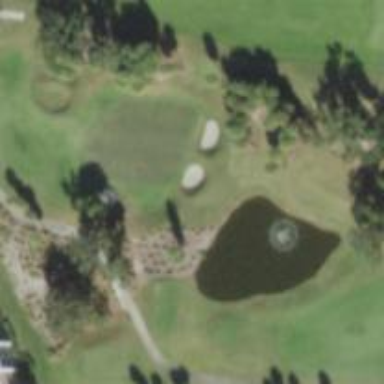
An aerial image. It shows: Golf hole.